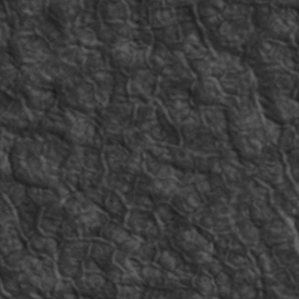
Label: non_frost